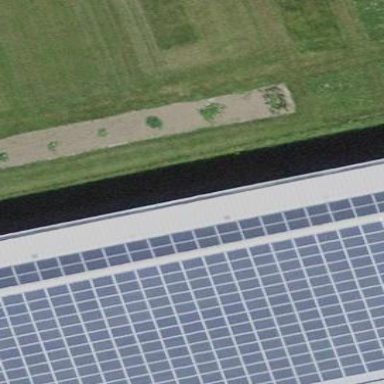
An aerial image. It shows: Solar photovoltaic panel generator.